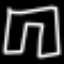
Label: pants